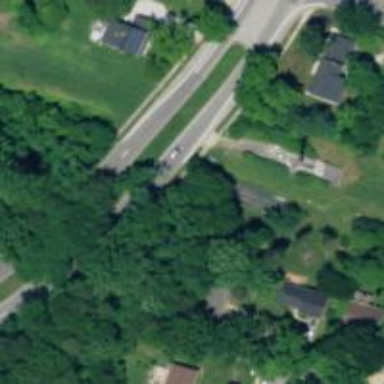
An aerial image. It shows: Footway along the road.